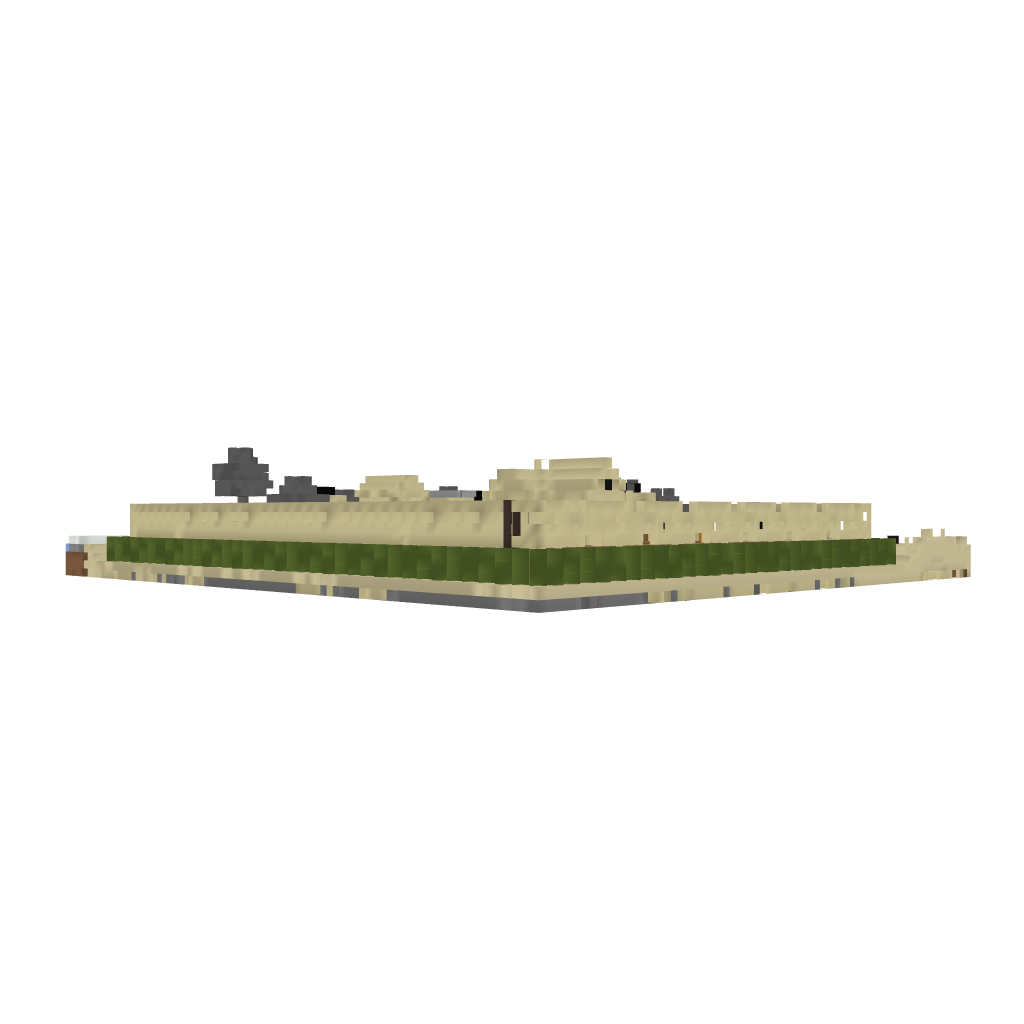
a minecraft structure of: bacon town